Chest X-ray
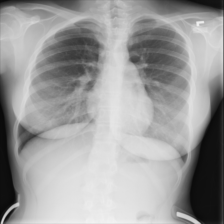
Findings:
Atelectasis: negative
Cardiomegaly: negative
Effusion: negative
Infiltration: negative
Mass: negative
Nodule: negative
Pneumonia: negative
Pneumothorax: negative
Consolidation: negative
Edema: negative
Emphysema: negative
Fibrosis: negative
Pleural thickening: negative
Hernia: negative